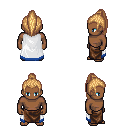
a pixel art fantasy rpg character, male body template, human, dark skin, white trimmed cape, robe skirt, light blonde long topknot hairstyle, four views (front, back, left, right), 2x2 character sprite sheet, small pixel art, hard edges, no anti-aliasing